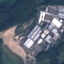
Land use / land cover class: Industrial